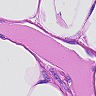
Metastatic tissue present: no